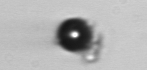
Label: bead